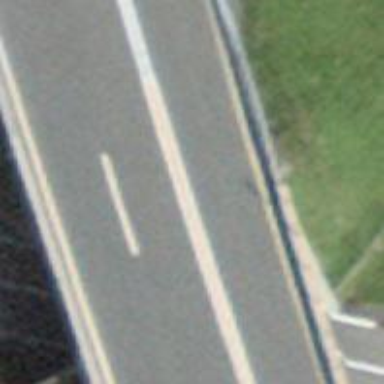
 part of trunk highway designated as motorroad."